Here is the time-frequency (STFT) view of a rotor kit's vibration measurement. What is the most likely rotor condition (normal, misalignment, unbalance, looseness)?
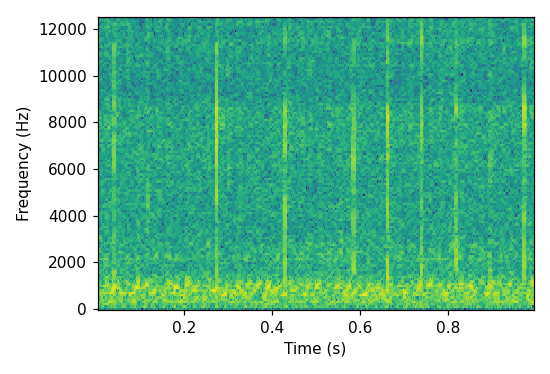
Answer: unbalance